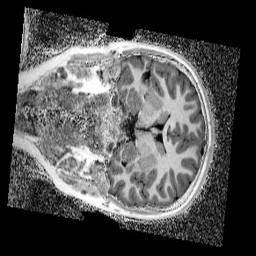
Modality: UNIT1_denoised
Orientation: coronal
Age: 11
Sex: female
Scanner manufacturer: siemens
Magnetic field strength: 3 T
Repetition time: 4 s
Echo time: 0.00299 s